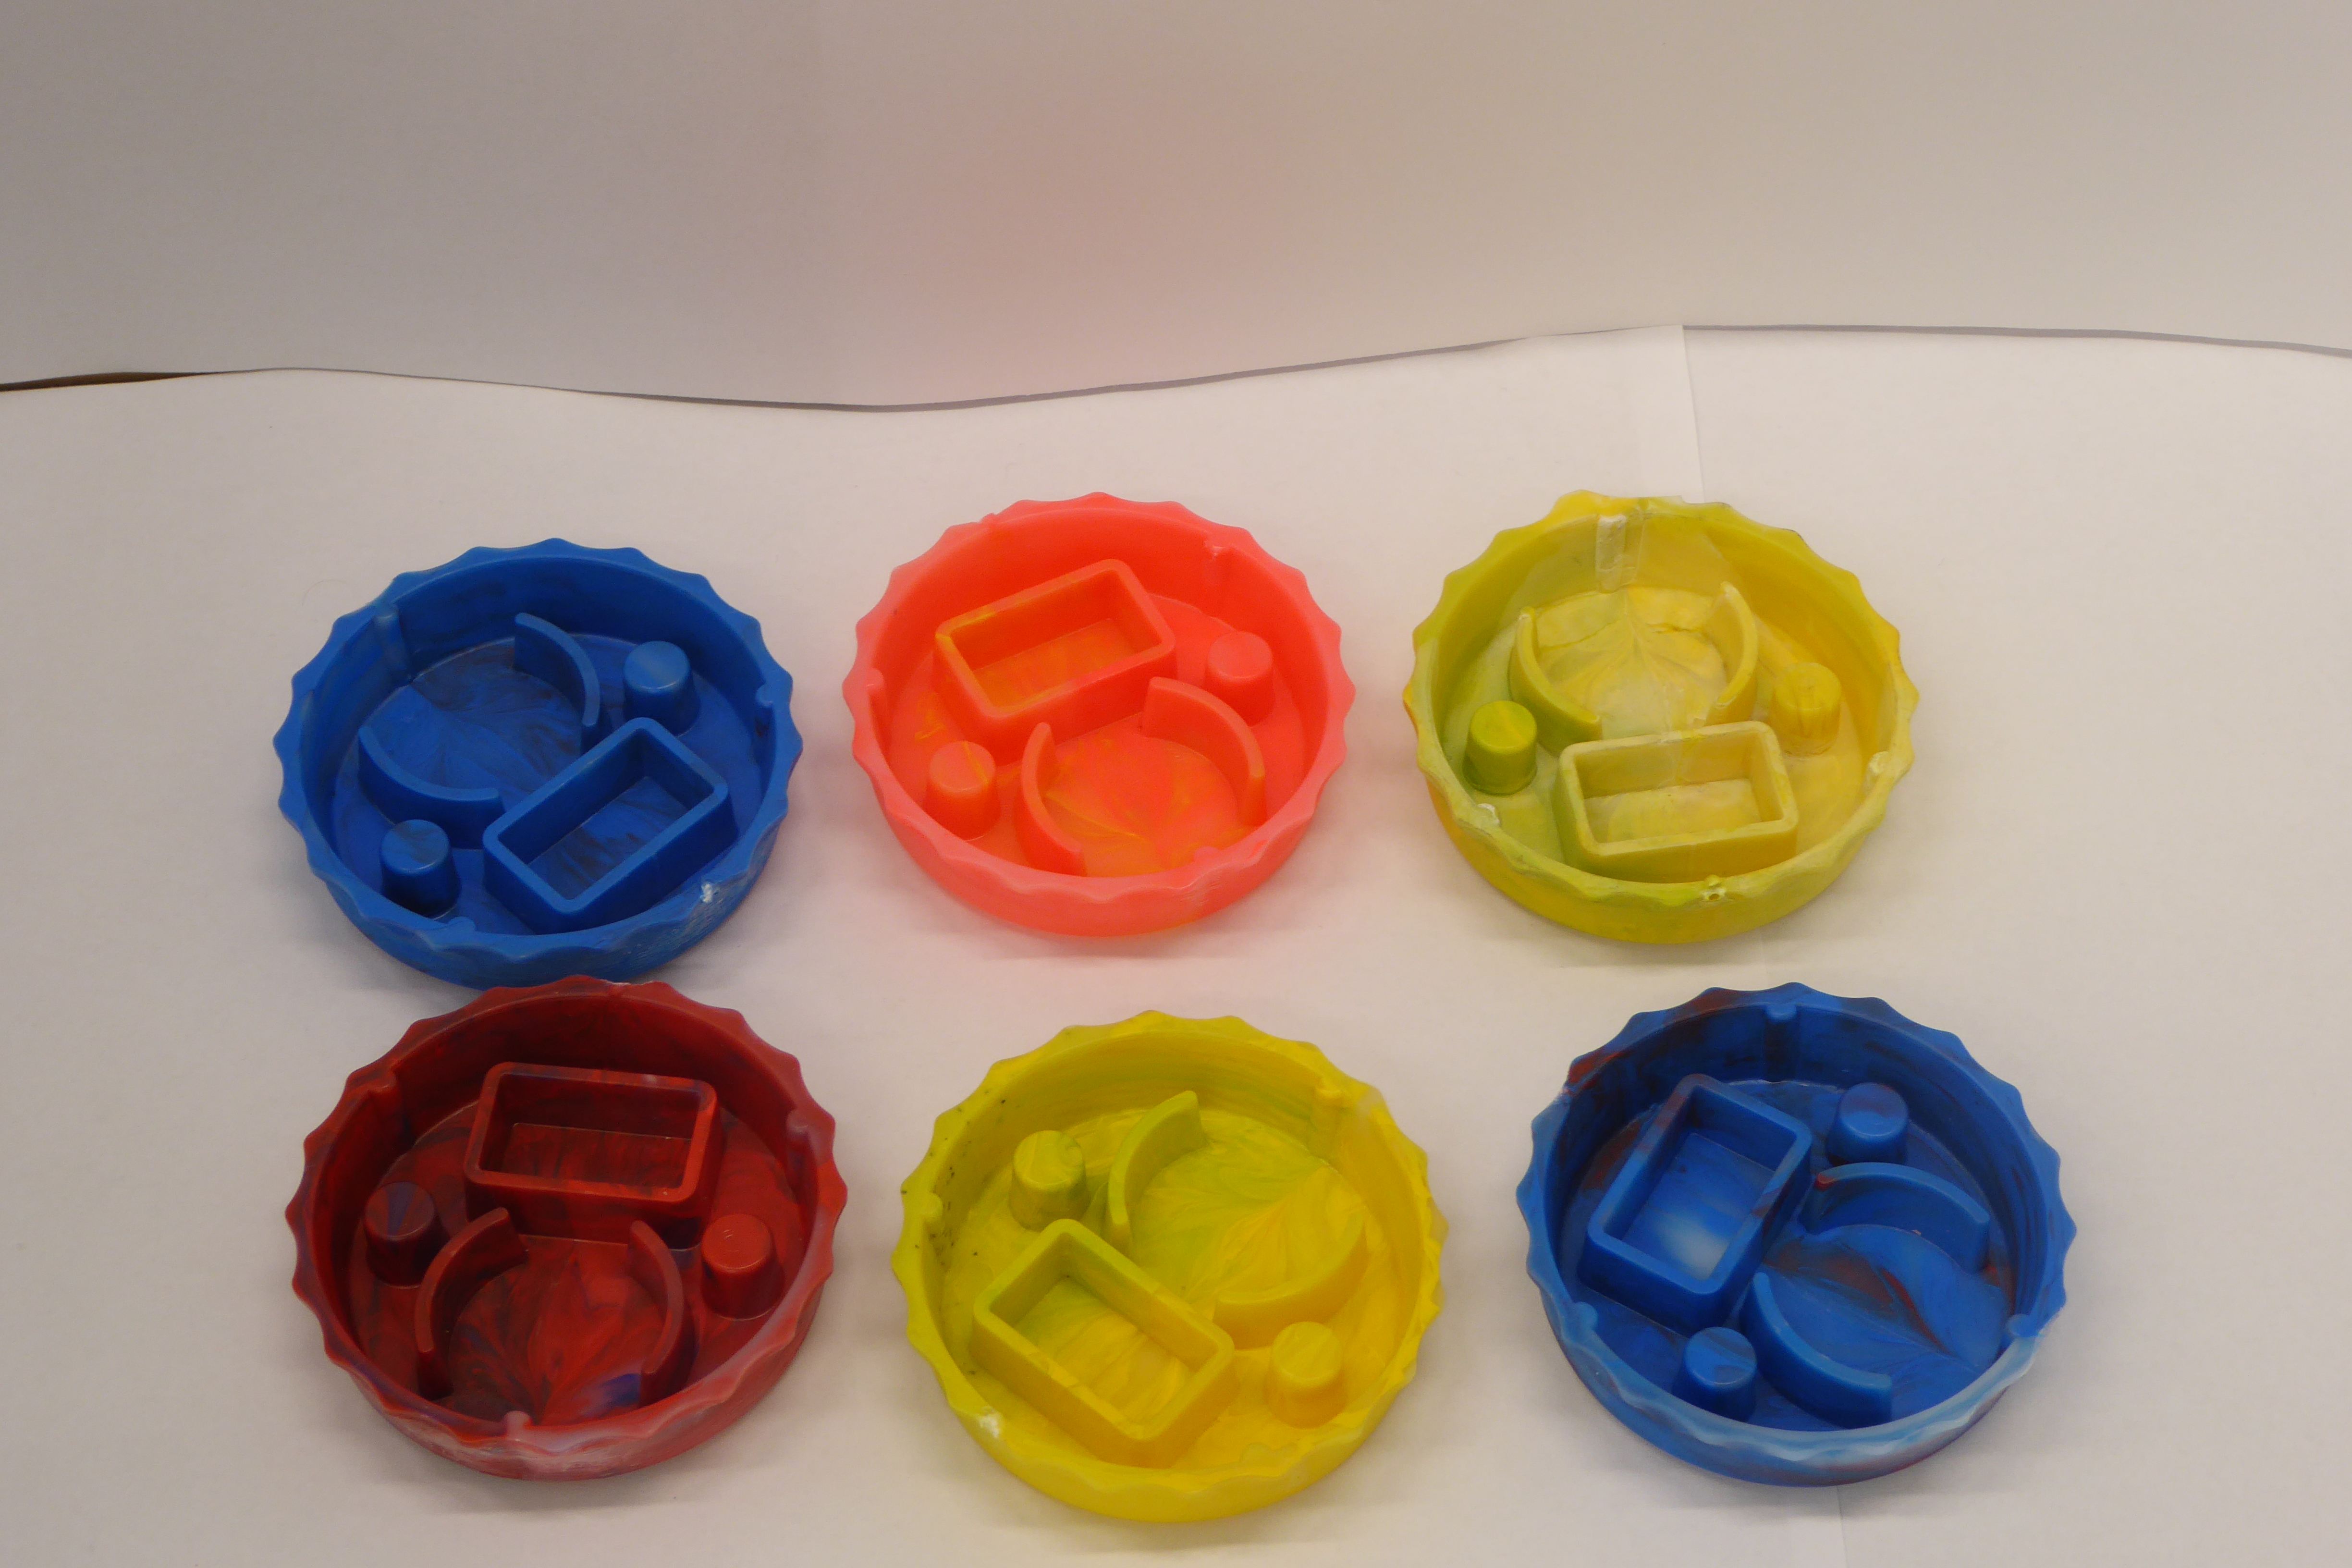
Label: Bottle Opener - Cover